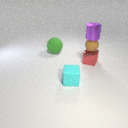
small red metal cube in front of large green rubber sphere